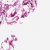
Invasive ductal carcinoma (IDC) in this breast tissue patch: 0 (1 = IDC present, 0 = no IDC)